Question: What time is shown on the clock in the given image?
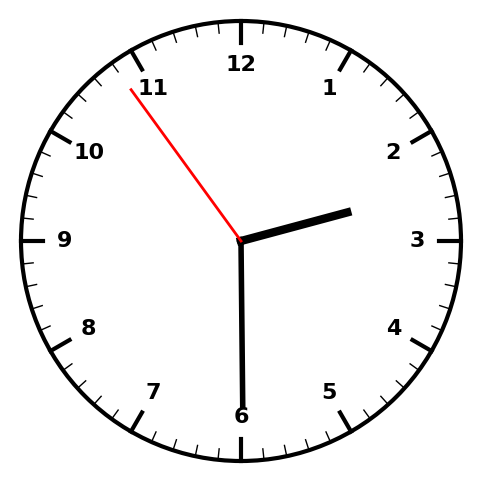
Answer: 02:29:54